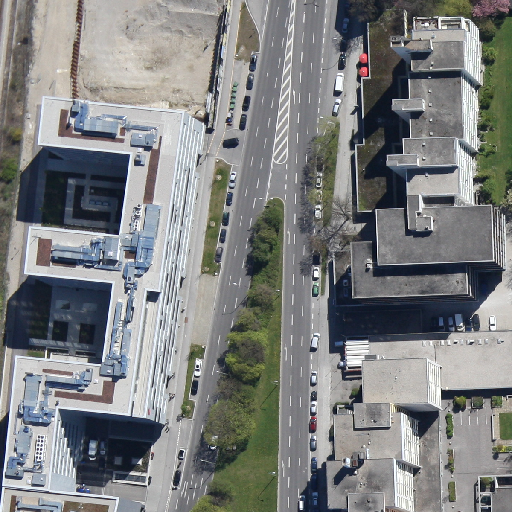
Referring expression: vehicle